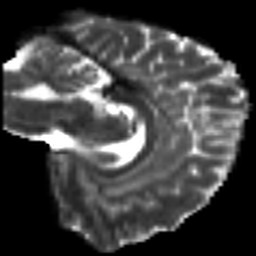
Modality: T2w
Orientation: sagittal
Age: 23
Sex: male
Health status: ill
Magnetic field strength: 3 T
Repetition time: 9 s
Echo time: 0.093 s